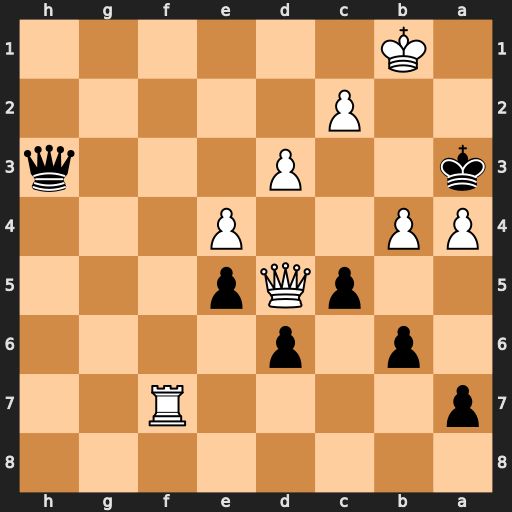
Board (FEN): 8/p4R2/1p1p4/2pQp3/PP2P3/k2P3q/2P5/1K6
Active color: b
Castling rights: -
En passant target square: -
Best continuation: Qh1+ Rf1 Qxf1#